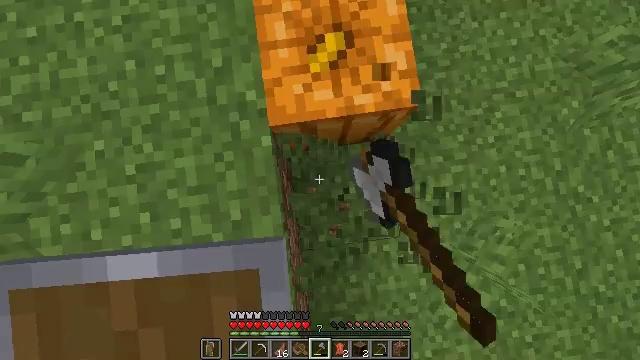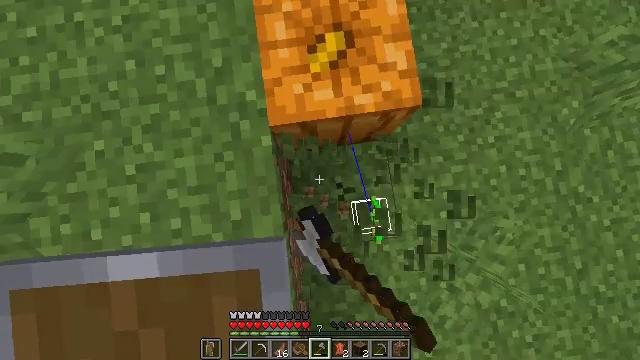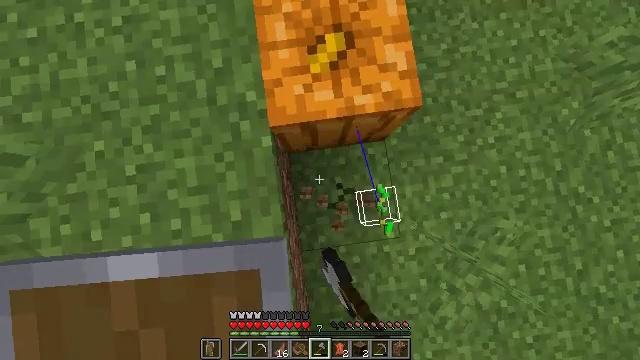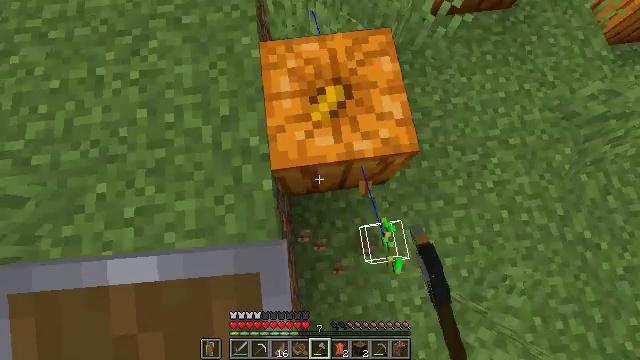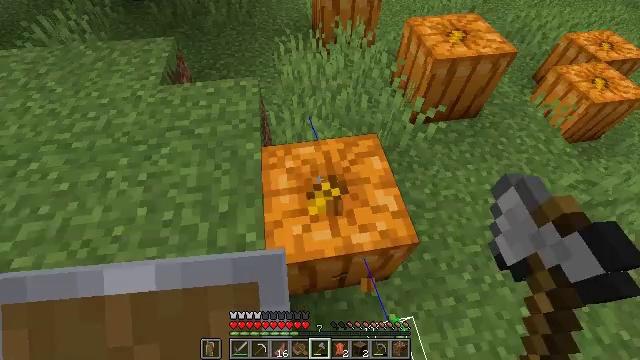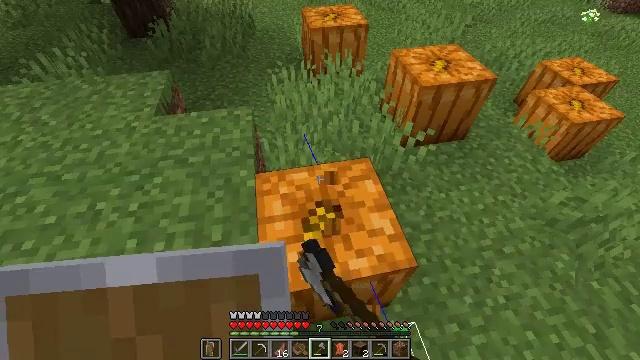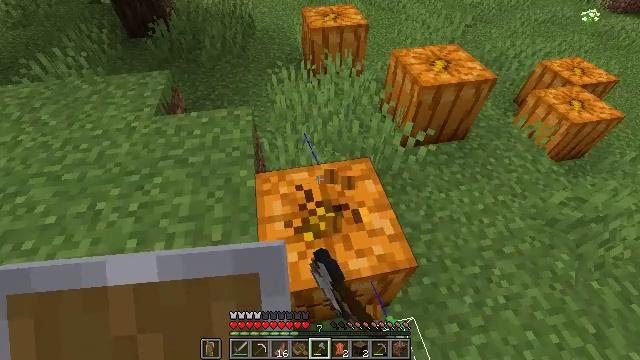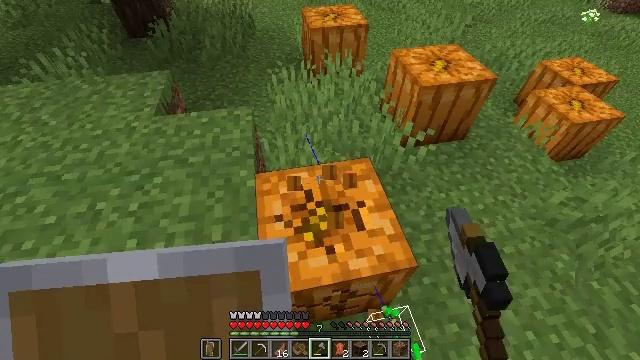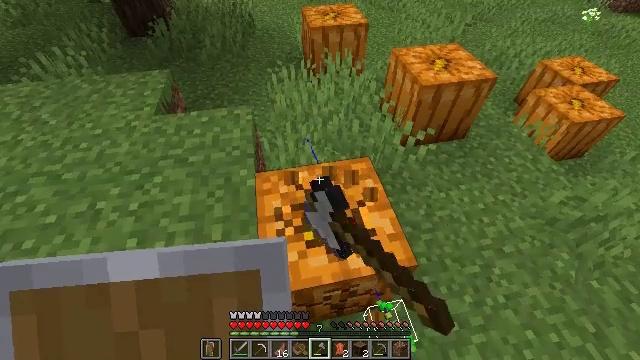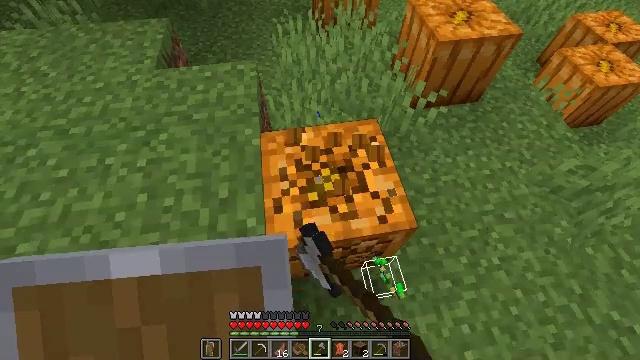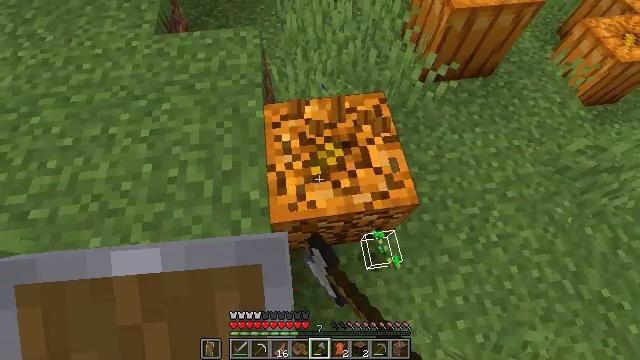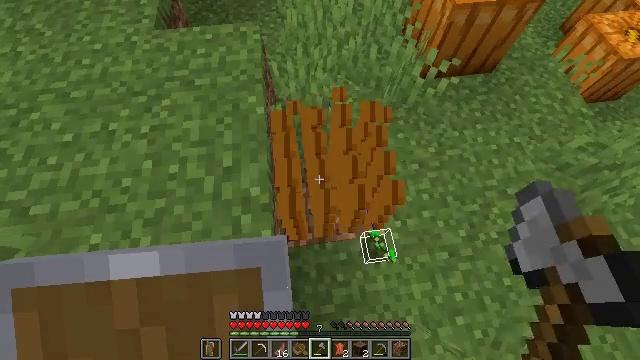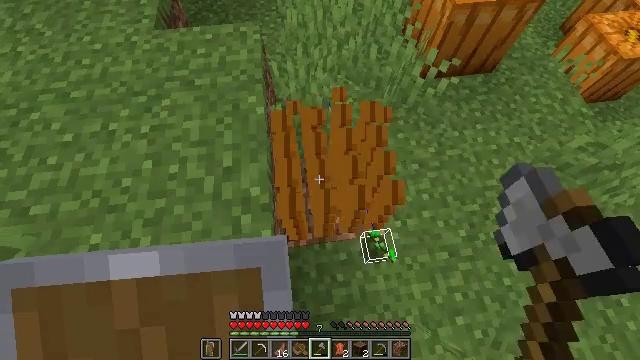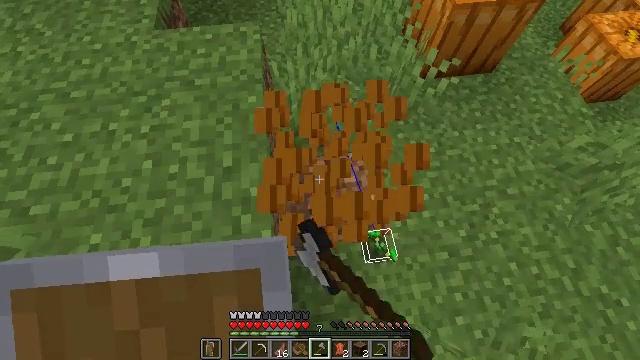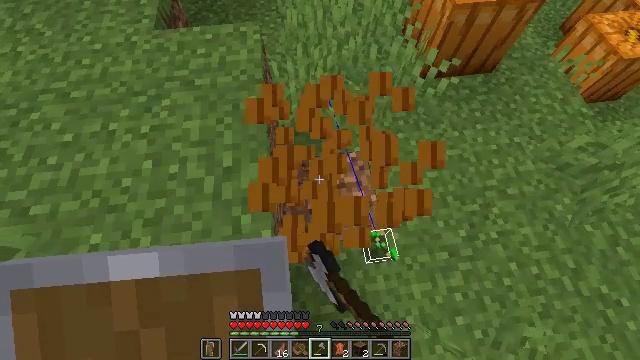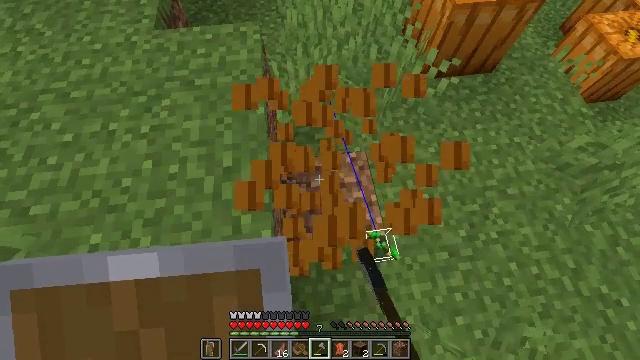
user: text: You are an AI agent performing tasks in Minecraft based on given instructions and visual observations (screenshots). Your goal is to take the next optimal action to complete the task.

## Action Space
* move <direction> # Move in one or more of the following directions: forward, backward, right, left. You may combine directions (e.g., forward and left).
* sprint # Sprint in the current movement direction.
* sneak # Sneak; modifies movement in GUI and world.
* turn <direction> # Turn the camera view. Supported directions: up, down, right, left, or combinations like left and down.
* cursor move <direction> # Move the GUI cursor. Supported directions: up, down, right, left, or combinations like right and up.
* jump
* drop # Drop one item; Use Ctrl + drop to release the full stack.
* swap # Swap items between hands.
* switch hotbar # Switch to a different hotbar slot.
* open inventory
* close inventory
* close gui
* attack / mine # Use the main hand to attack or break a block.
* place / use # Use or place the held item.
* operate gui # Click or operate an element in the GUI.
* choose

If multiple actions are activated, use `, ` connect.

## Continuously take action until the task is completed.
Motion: motion action
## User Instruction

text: Gather a pumpkin block.
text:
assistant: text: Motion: attack / mine
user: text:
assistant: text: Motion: attack / mine
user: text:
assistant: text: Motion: turn up, attack / mine
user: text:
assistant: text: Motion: turn right and up, attack / mine
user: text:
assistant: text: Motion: turn right and up, attack / mine
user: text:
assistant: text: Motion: attack / mine
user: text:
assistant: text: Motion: attack / mine
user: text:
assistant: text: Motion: attack / mine
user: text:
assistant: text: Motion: turn left and down, attack / mine
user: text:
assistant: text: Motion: turn left and down, attack / mine
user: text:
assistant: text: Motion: attack / mine
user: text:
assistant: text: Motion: attack / mine
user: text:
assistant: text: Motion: attack / mine
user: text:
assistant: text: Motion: attack / mine
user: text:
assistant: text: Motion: attack / mine
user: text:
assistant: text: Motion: attack / mine
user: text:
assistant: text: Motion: attack / mine
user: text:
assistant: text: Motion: attack / mine
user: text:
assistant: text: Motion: move forward, turn right and up, attack / mine
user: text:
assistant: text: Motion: move forward, turn right and up
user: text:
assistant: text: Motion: move forward, turn right and up
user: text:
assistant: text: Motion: move forward, turn up
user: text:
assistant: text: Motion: move forward
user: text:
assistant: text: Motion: move forward
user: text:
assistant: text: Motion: move forward
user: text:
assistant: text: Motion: move forward
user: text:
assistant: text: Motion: move forward, turn right and up
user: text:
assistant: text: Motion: move forward
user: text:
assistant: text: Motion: move forward
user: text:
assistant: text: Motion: move forward, turn left and up, attack / mine